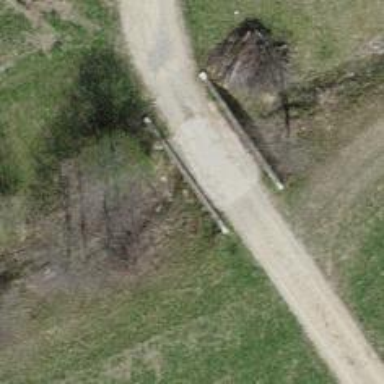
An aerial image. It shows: Track on concrete bridge with grade1 track type.